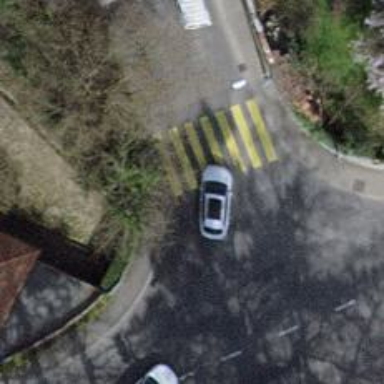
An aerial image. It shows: Kerb barrier.